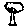
Label: tree